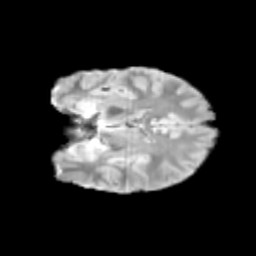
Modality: T2w
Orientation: coronal
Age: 10
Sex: male
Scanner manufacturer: siemens
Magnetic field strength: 3 T
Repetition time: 3.8 s
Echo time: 0.07 s